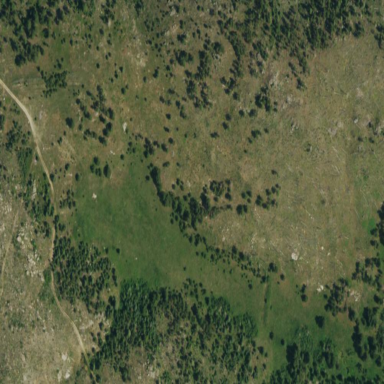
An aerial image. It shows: Beautiful meadow.